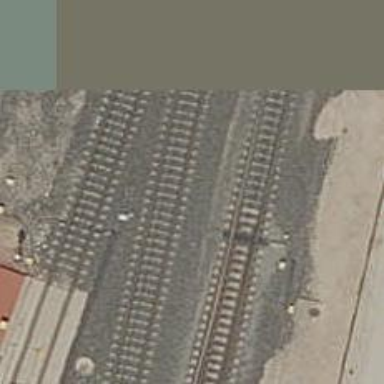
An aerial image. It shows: Railway track with electrified contact lines. This is siding track.